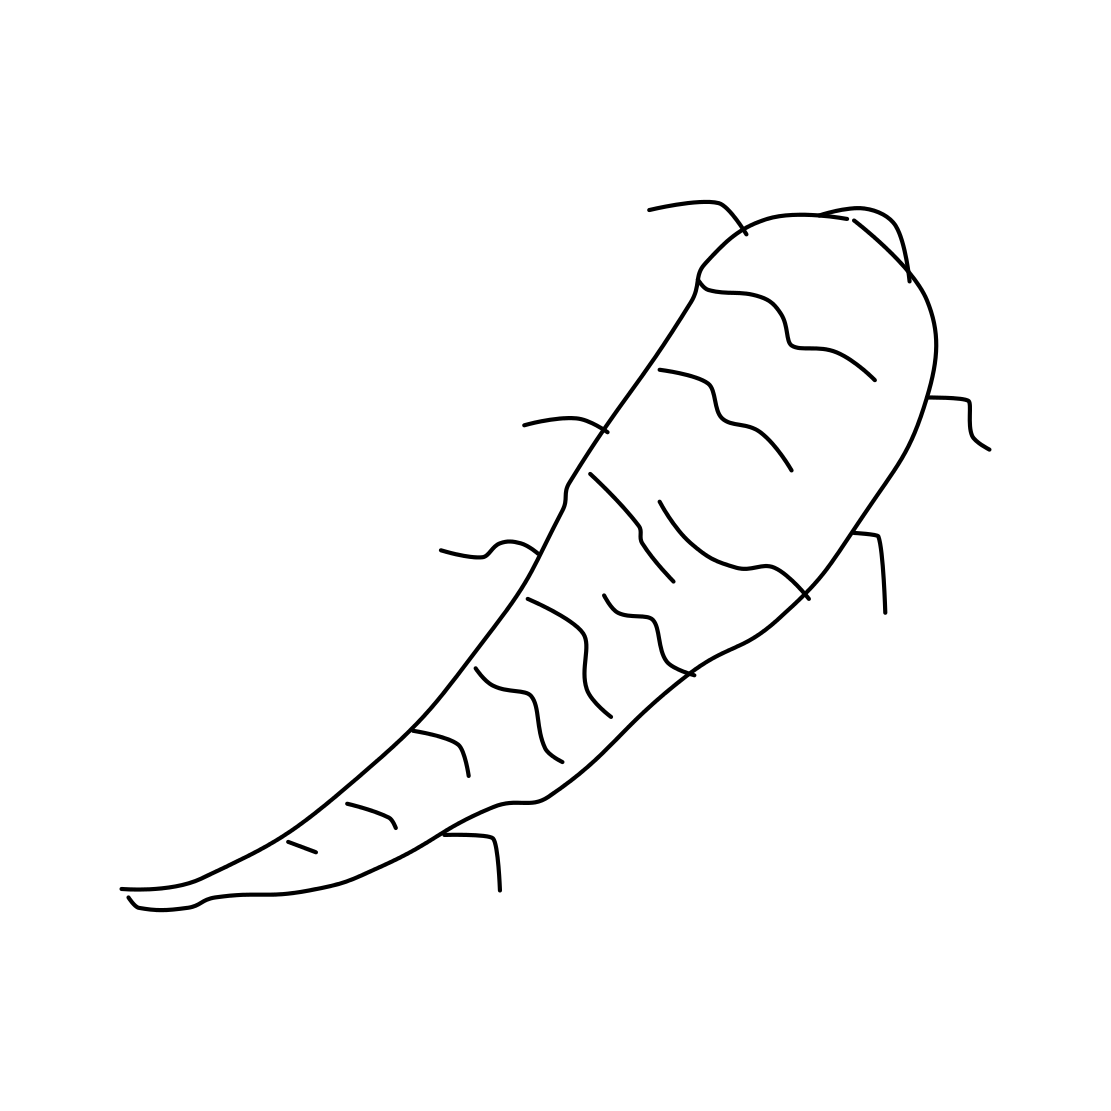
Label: carrot